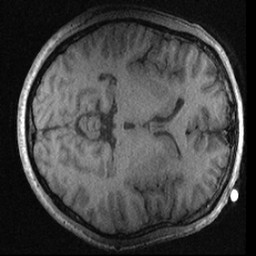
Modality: T1w
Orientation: axial
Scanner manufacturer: ge
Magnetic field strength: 3 T
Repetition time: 0.007008 s
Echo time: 0.002612 s